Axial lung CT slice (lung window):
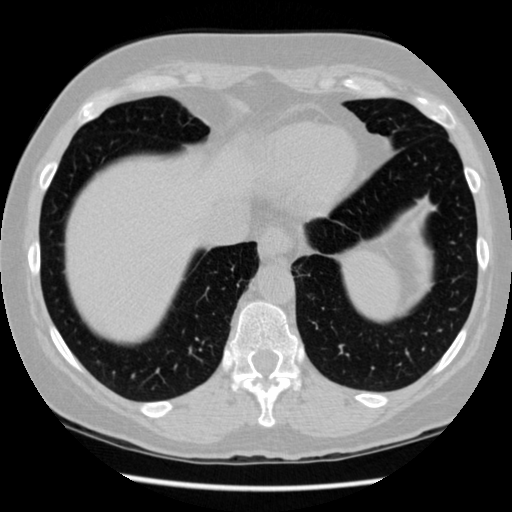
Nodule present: no